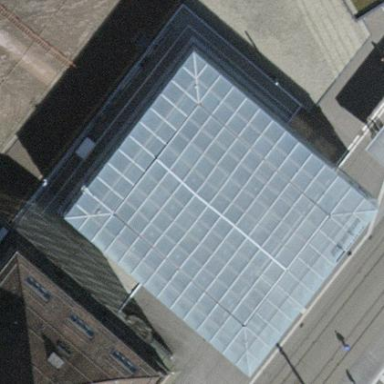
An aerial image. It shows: Flat glass roof.